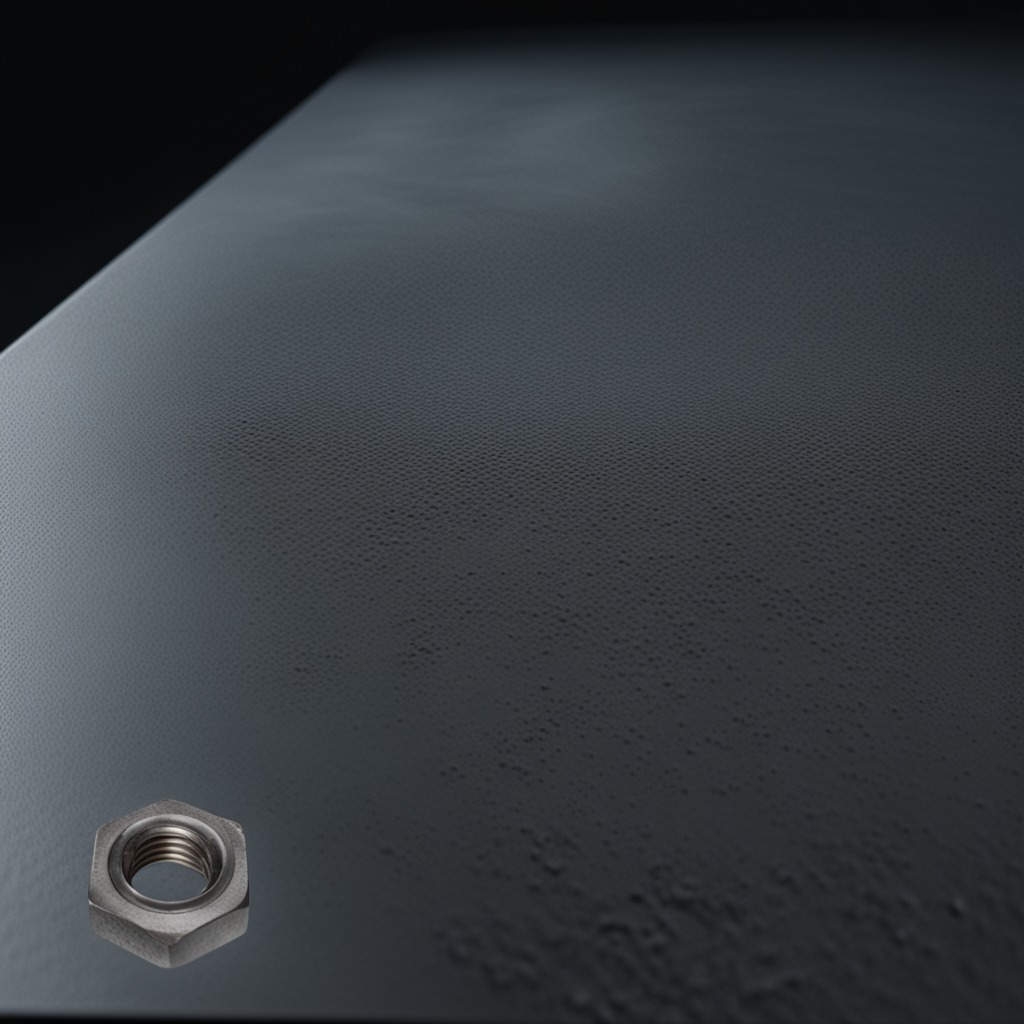
A metal nut is lying on a clean granite table inside a workshop at night.